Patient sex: M
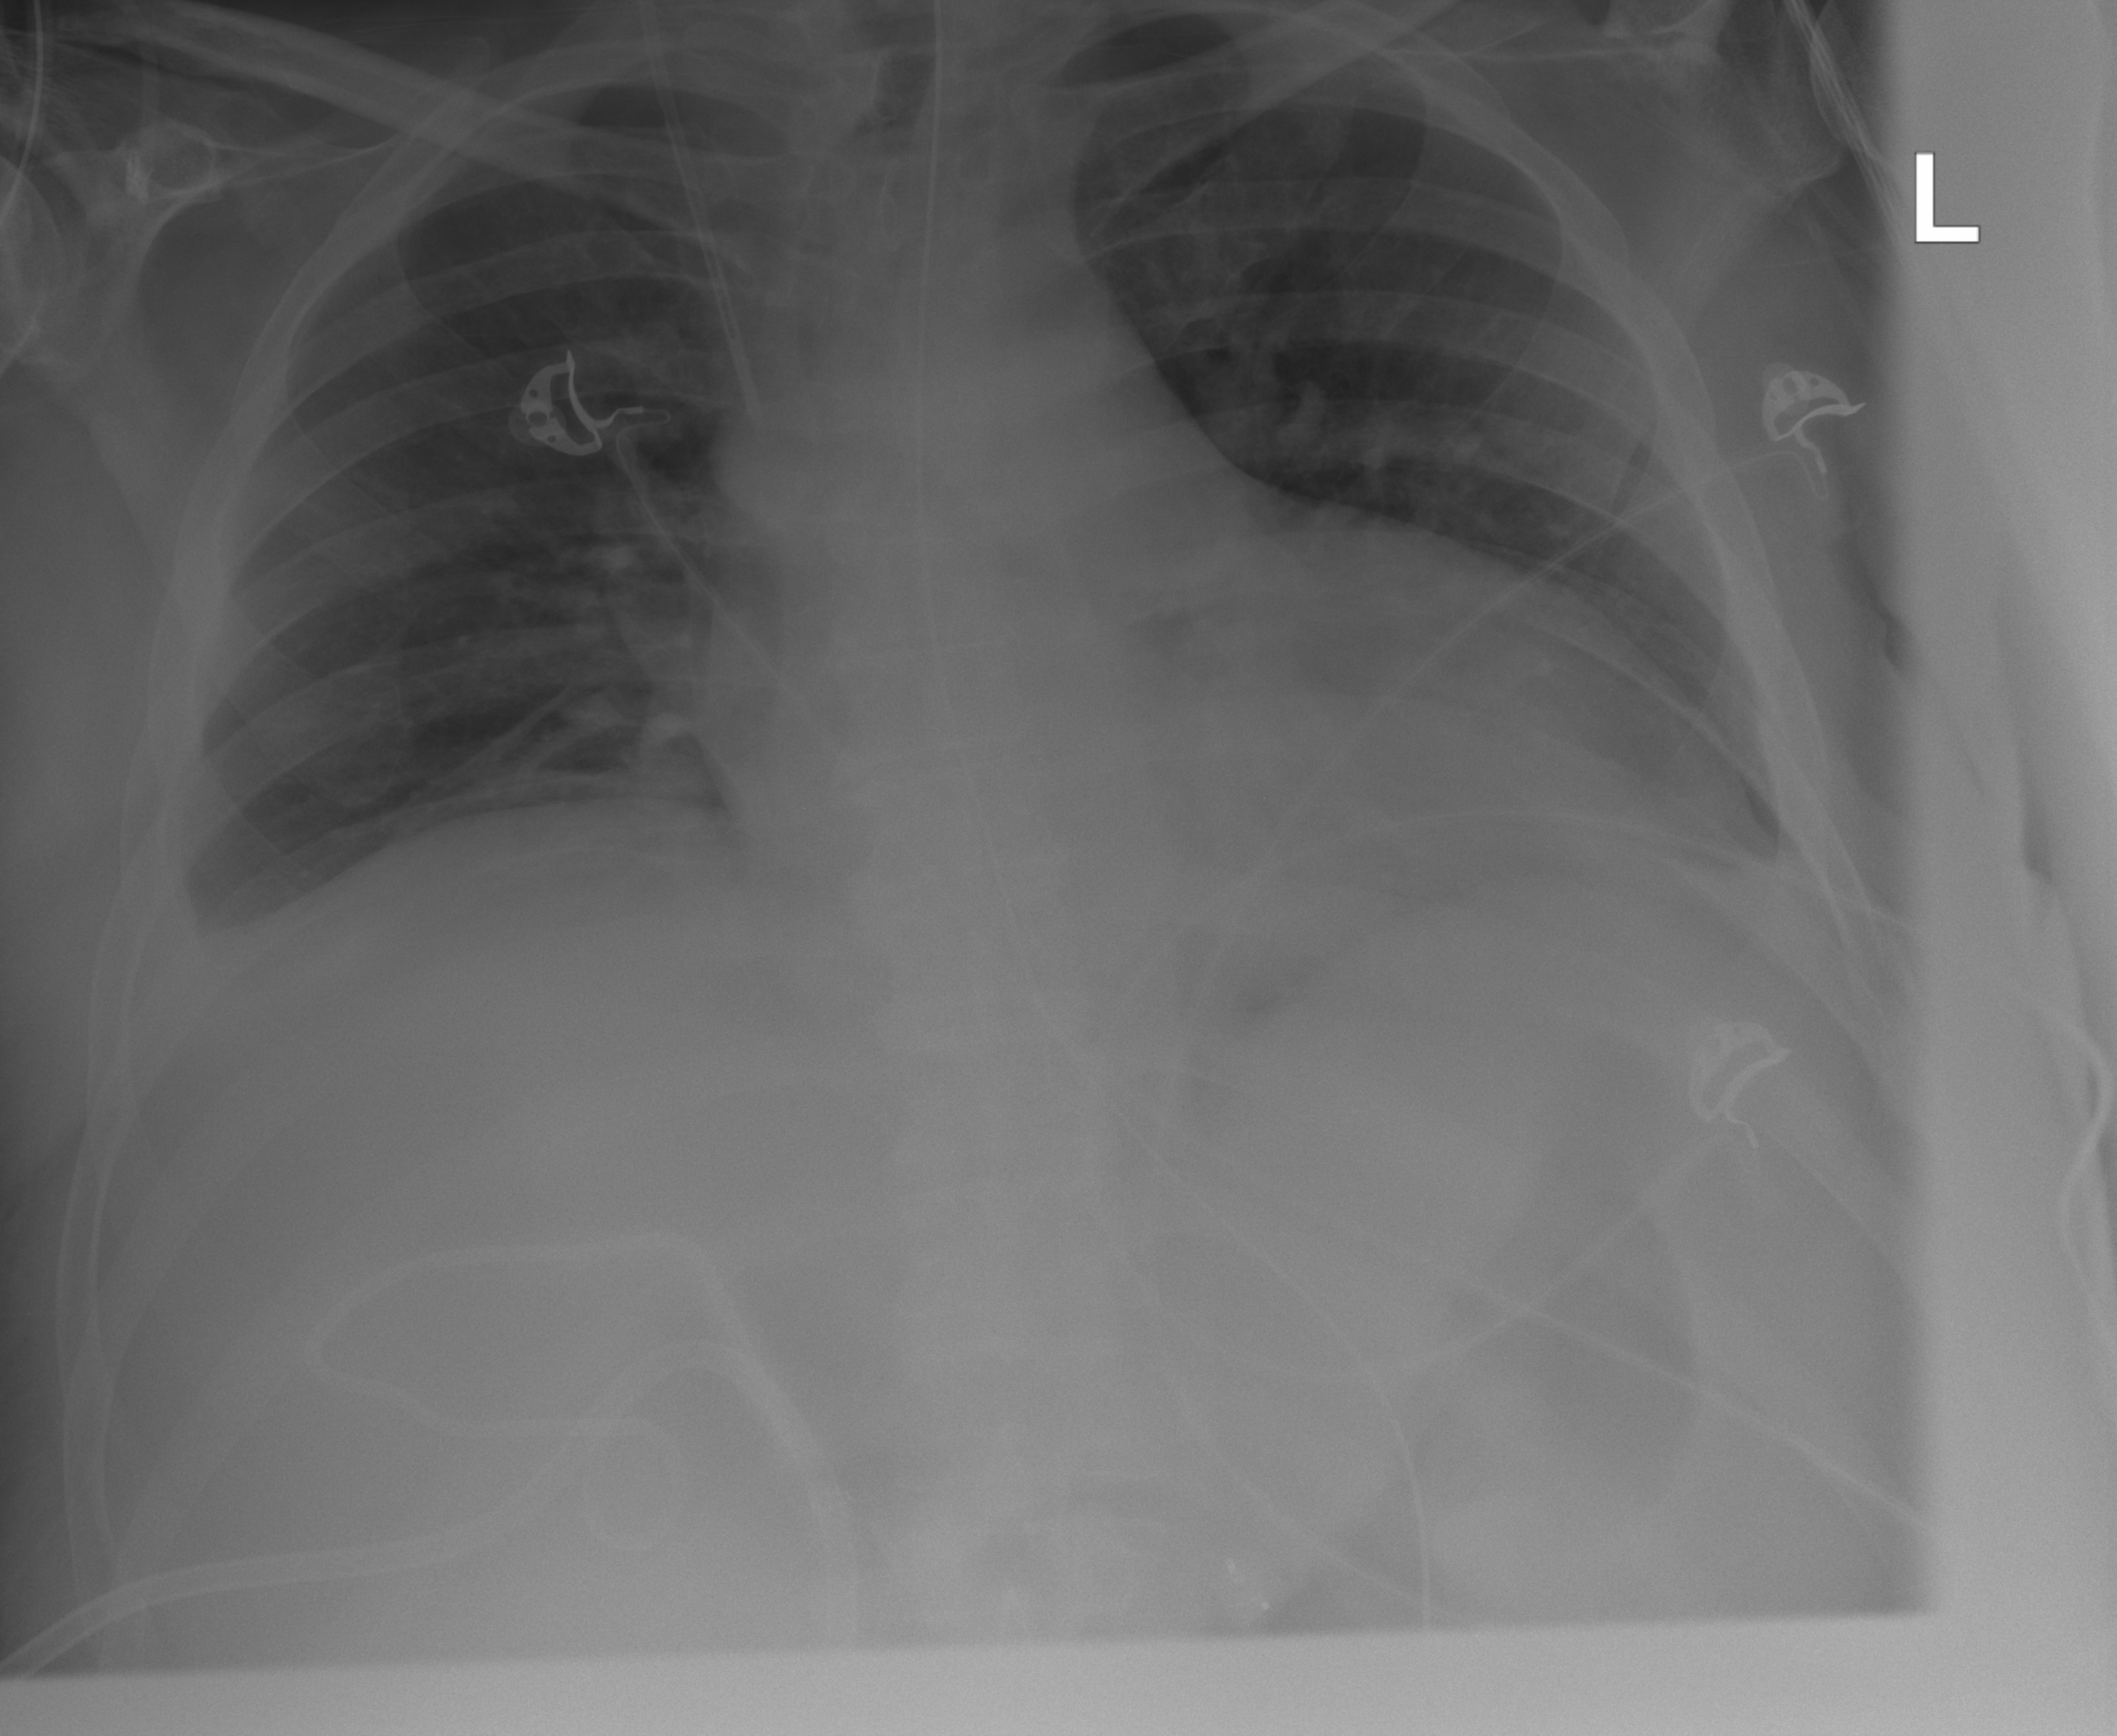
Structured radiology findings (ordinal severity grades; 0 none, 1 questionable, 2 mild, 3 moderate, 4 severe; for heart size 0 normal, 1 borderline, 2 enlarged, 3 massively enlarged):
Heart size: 2
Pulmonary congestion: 0
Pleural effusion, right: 2
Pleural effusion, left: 2
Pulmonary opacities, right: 0
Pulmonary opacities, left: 0
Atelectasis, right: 2
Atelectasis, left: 0